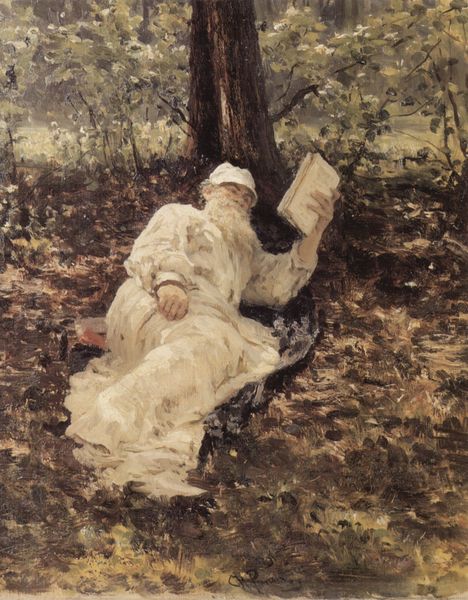
Titel: Lew Nikolaijewitsch Tolstoj ruht sich im Wald aus
Künstler: Ilja Jefimowitsch Repin
Standort: Moskva
Institution: Tretjakow-Galerie
Schlagwörter: baum, blätter, dunkel, gemälde, hand, laub, mann, schatten, weiß, baumstämme, bäume, grün, impressionismus, landschaft, äste, blumen, braun, finger, hell, hut, licht, ohr, orange, schwarz, stuhl, blick, gras, rasen, rot, wiese, haube, alt, bart, hemd, kappe, mütze, arm, falten, gesicht, mensch, vollbart, herr, hände, portrait, öl, ast, baumstamm, gräser, halme, kalt, natur, stamm, busch, büsche, gebüsch, pastos, sonne, sträucher, boden, mantel, decke, blatt, person, kontrast, wald, garten, sommer, ruhe, liegen, alter mann, warm, tag, halm, herbst, weis, pause, stämme, kissen, monet, poet, lesen, sitzt, maler, ölfarbe, liegend, frühling, impression, hell dunkel, alter, greis, philosoph, buch, lichtung, künstler, literatur, weißes gewand, liebermann, liege, stul, sonnenflecken, waldboden, rinde, lesender, schattig, leser, gelehrter, freien, russe, lesend, liegt, corot, liegender mann, lektüre, rentner, nikolaus, manuskript, liest, liegende figur, lichtinseln, schattenlicht, 19. jahrhundert, weisser bart, nikolasu, impressionismsu, aufgestütze